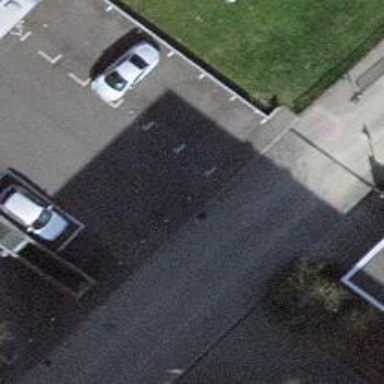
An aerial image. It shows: Bollard.